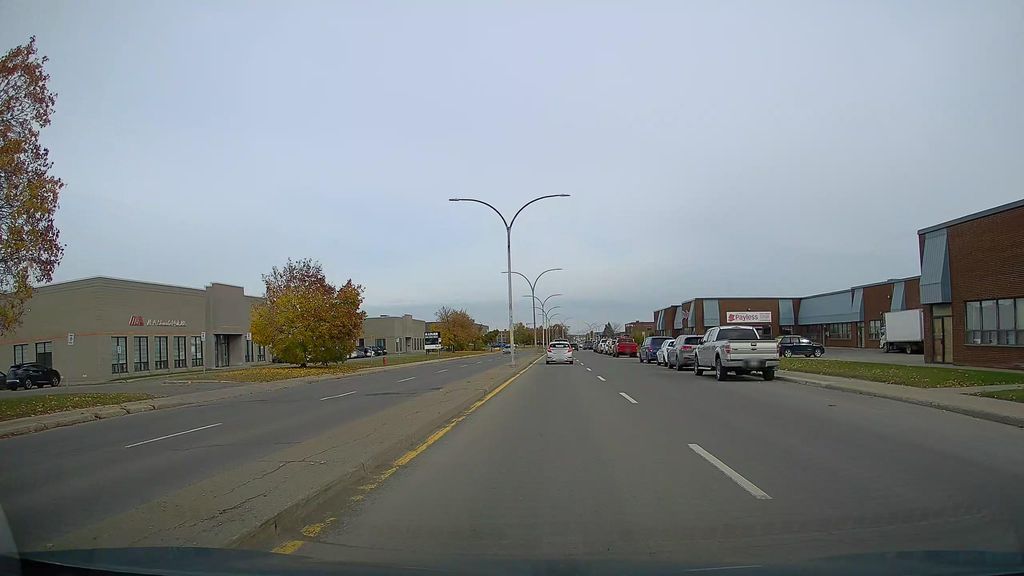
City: montreal